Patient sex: M
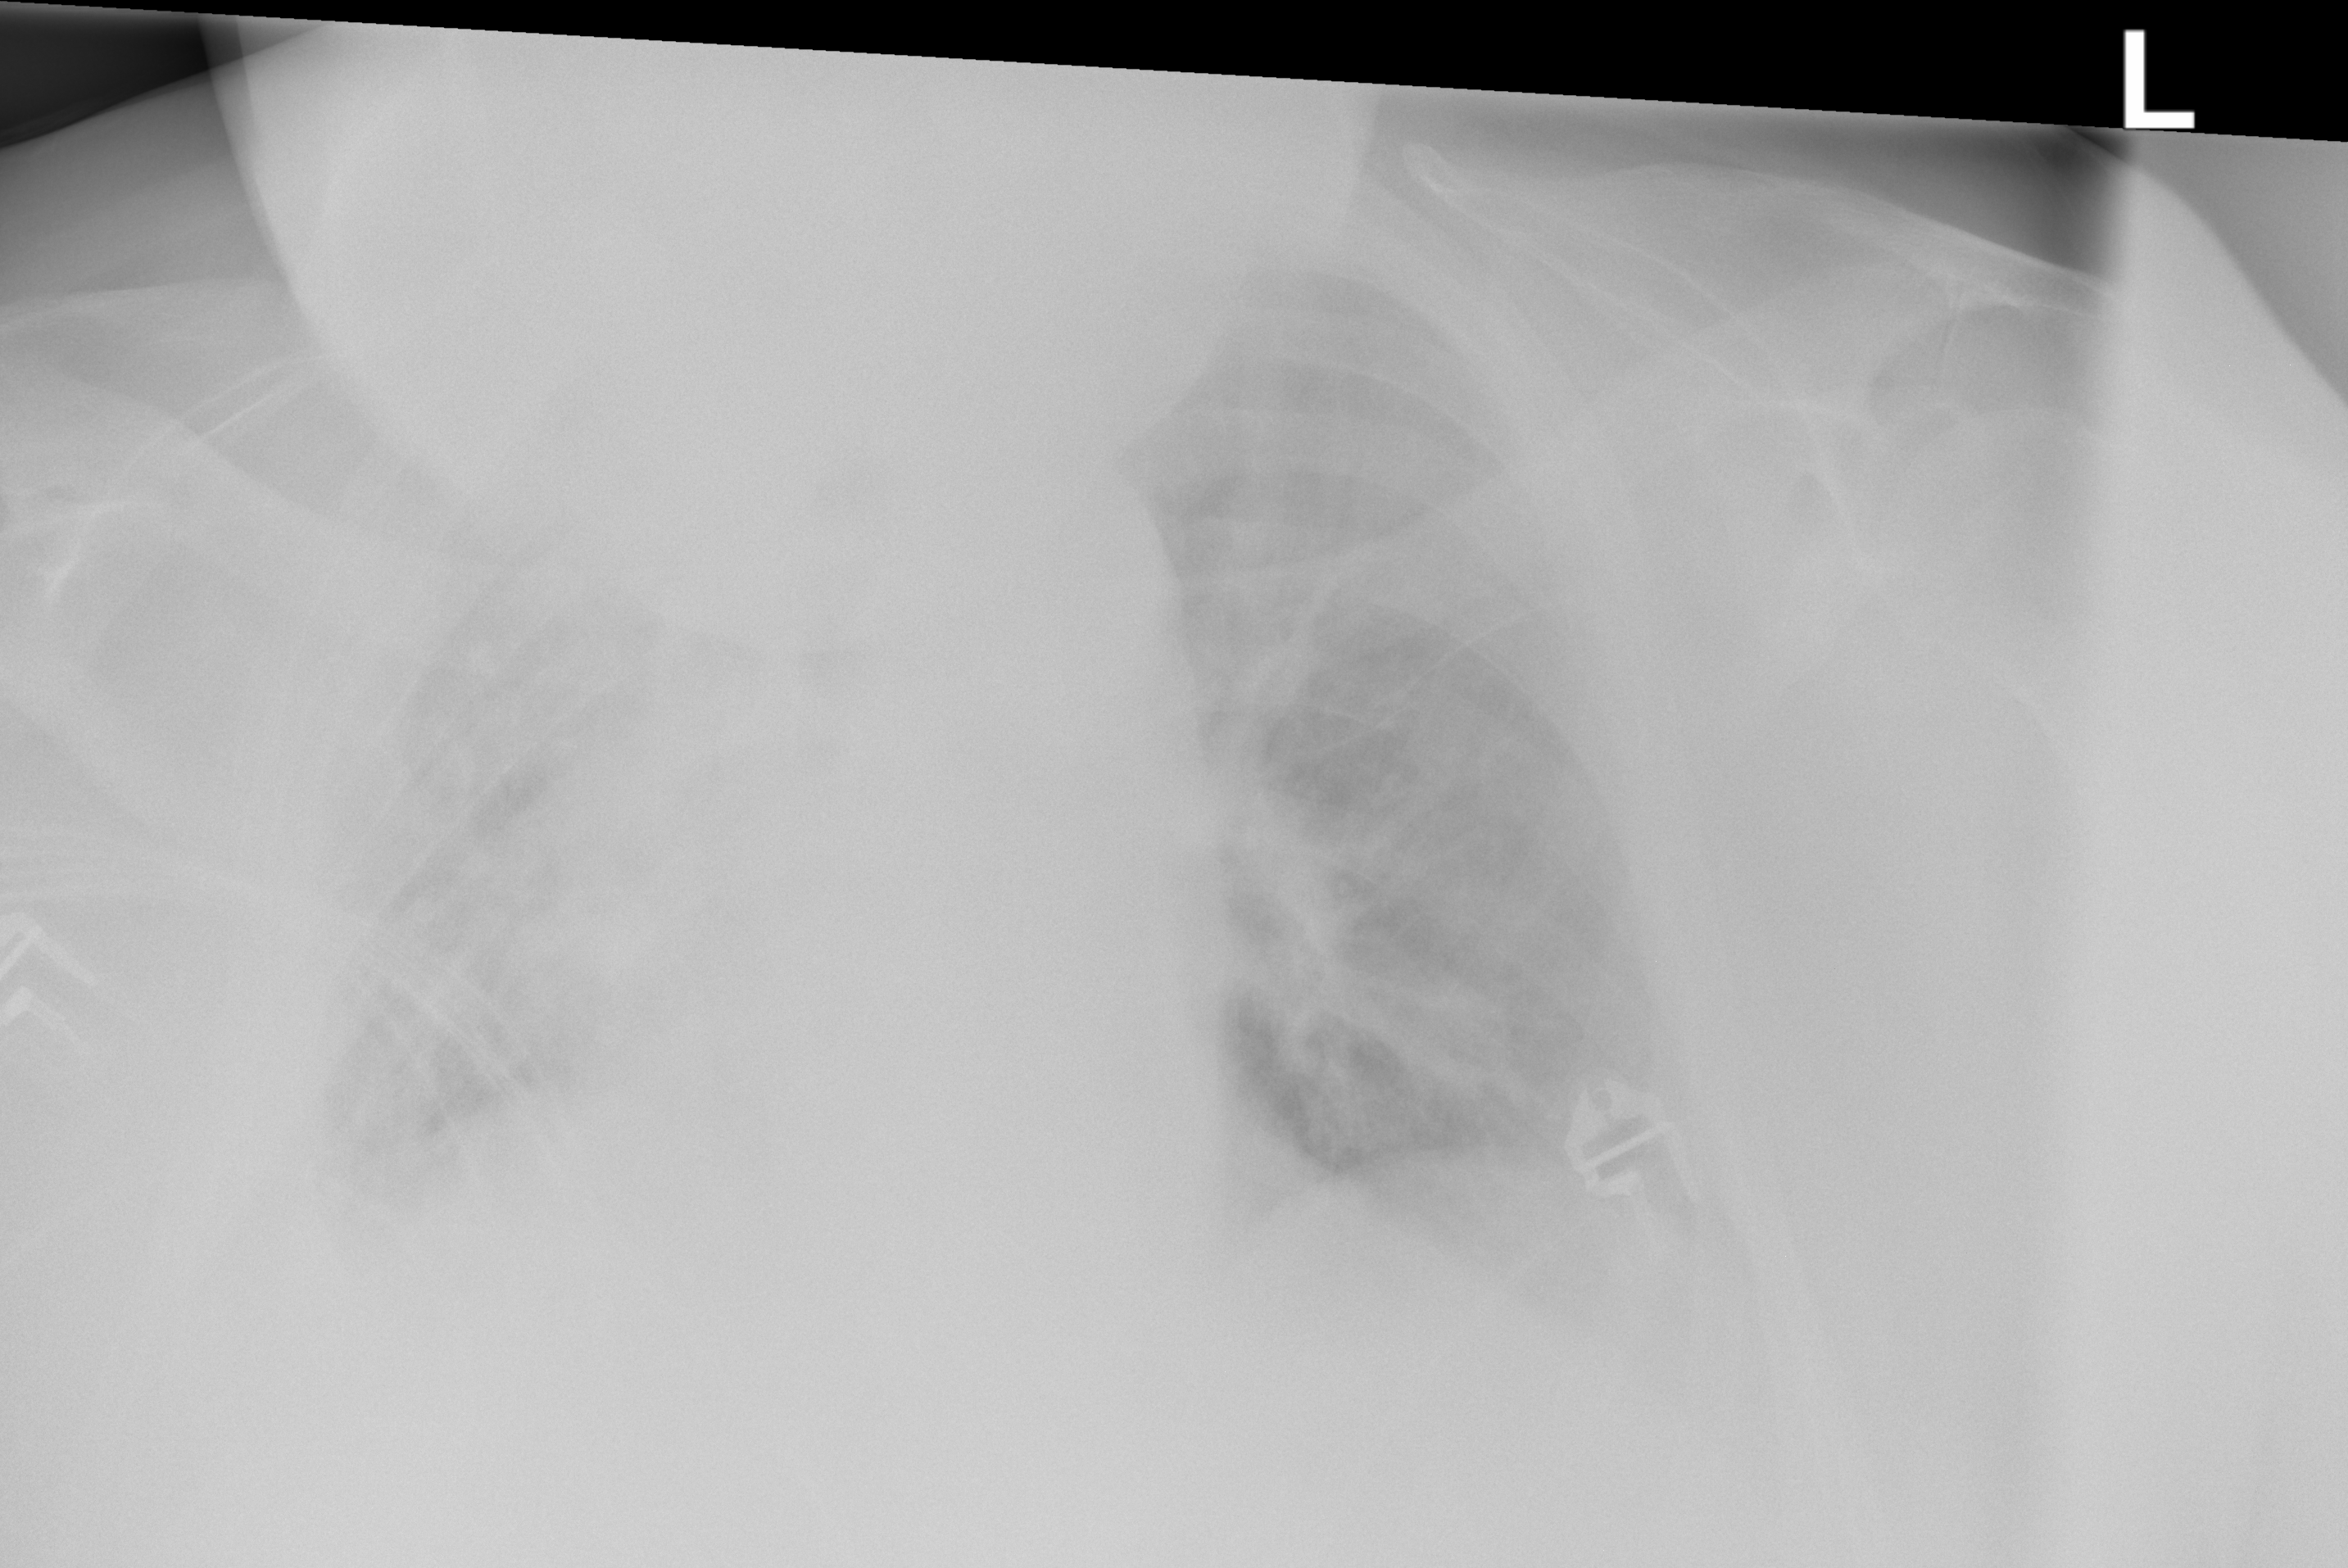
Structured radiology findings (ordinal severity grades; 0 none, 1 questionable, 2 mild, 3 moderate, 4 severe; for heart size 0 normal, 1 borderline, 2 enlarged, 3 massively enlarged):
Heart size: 0
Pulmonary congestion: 3
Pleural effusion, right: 2
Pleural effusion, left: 2
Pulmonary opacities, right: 3
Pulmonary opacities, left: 3
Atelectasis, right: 3
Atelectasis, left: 2